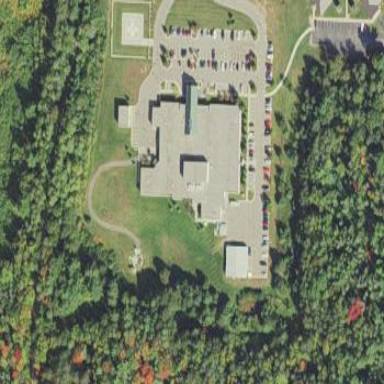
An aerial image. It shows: Hospital building.